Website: bh-photo
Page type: address-validator
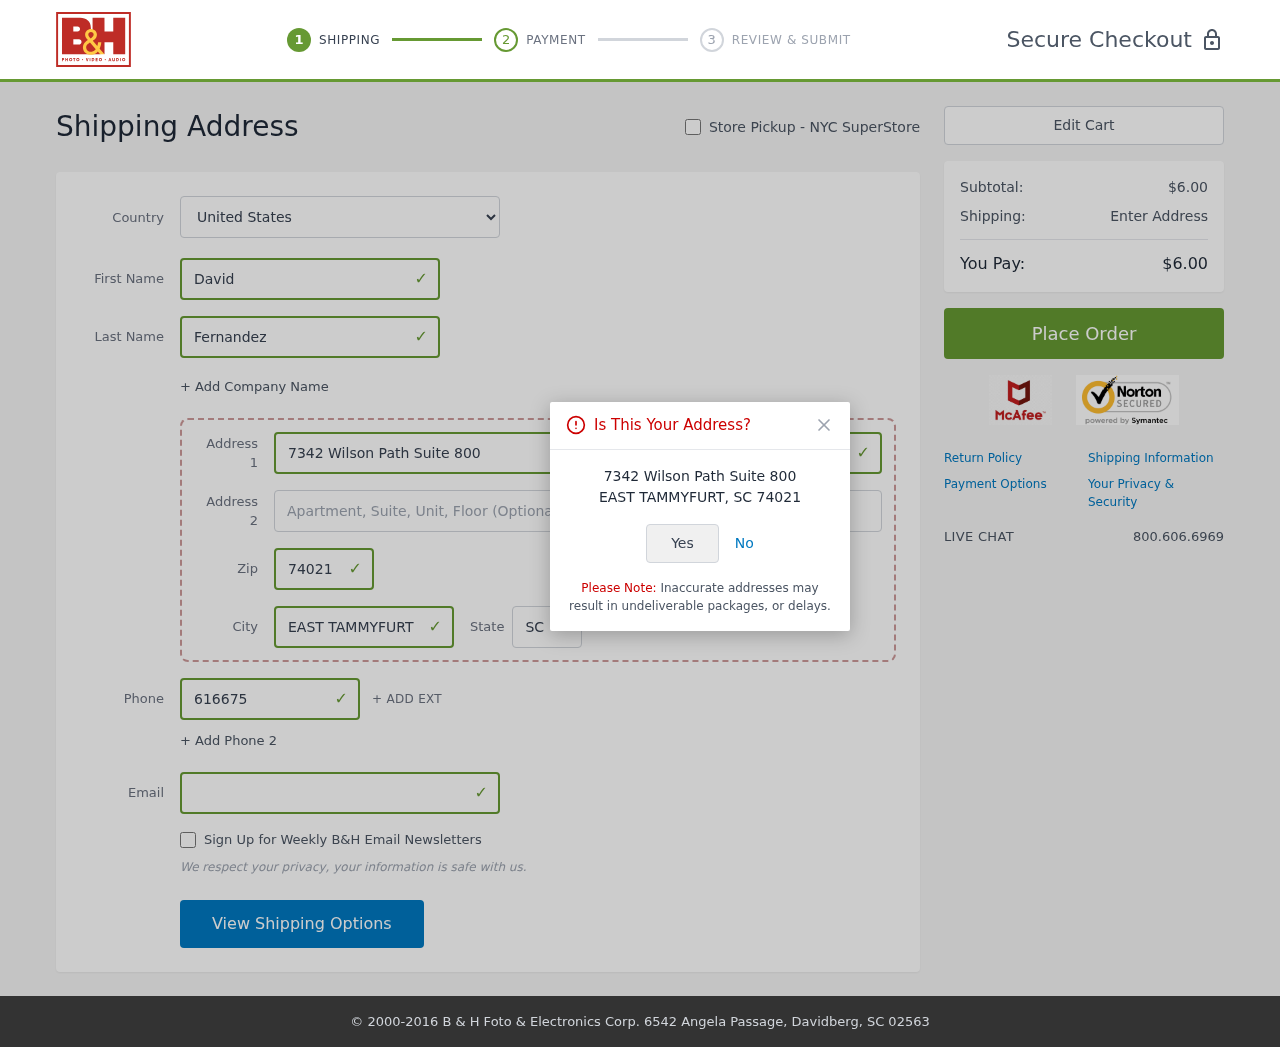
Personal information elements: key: PII_CITY
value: East Tammyfurt
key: PII_COUNTRY
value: United States
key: PII_EMAIL
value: david_fernandez@gmail.com
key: PII_FIRSTNAME
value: David
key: PII_LASTNAME
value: Fernandez
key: PII_PHONE
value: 6166758435
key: PII_POSTCODE
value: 74021
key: PII_STATE_ABBR
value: SC
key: PII_STREET
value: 7342 Wilson Path Suite 800
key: PII_CITY_CONFIRM
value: EAST TAMMYFURT
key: PII_POSTCODE_FULL
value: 74021
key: PII_POSTCODE_NUMERIC
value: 74021
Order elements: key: ORDER_SUBTOTAL
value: $6.00
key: ORDER_TOTAL
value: $6.00